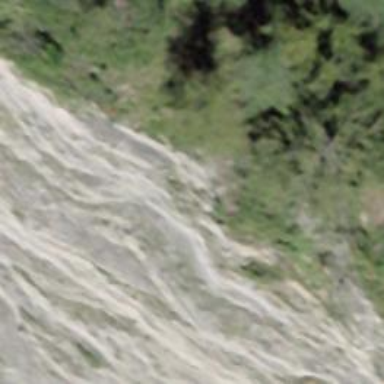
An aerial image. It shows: Cliff in nature.